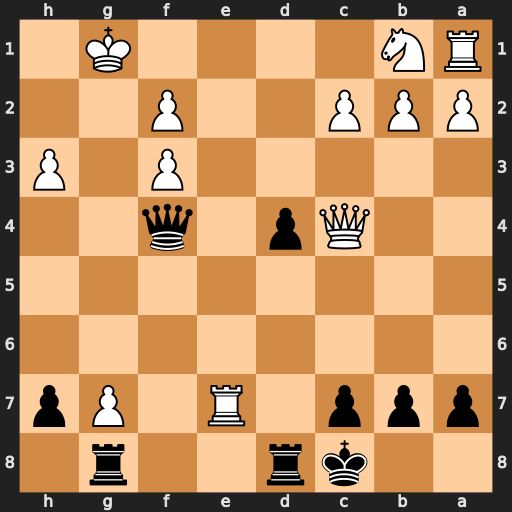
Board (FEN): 2kr2r1/ppp1R1Pp/8/8/2Qp1q2/5P1P/PPP2P2/RN4K1
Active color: b
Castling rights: -
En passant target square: -
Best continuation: Qg5+ Kf1 Qxe7